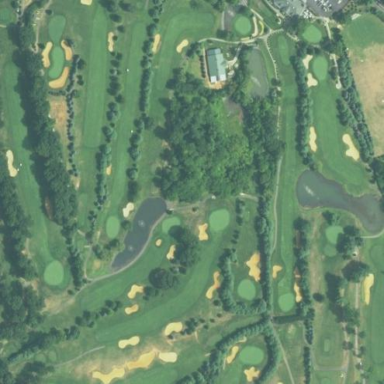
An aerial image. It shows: Golf course surrounded by greenery.